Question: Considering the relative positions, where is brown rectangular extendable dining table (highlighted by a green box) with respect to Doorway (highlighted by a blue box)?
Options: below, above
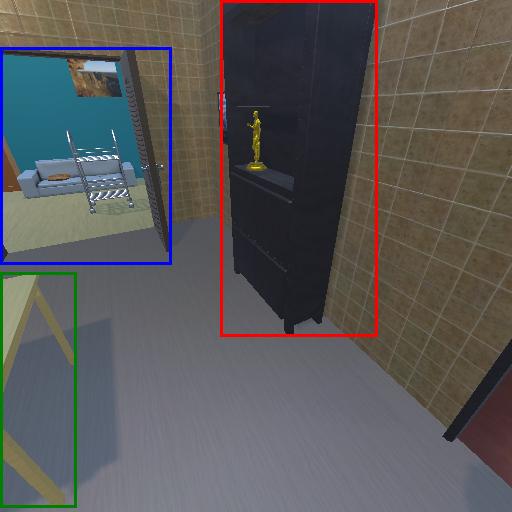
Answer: below